Interaction volume radius: 5 \u00c5
Interaction volume height: 30 \u00c5
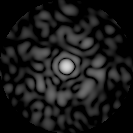
Disorder parameter: 0.854